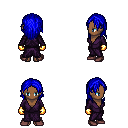
a pixel art fantasy rpg character, female body template, human, dark skin, purple robe, teal pants, blue long hairstyle, gold gloves, maroon shoes, four views (front, back, left, right), 2x2 character sprite sheet, small pixel art, hard edges, no anti-aliasing